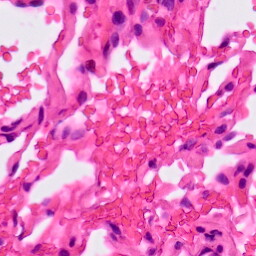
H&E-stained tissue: Lung